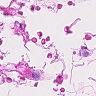
Metastatic tissue present: no